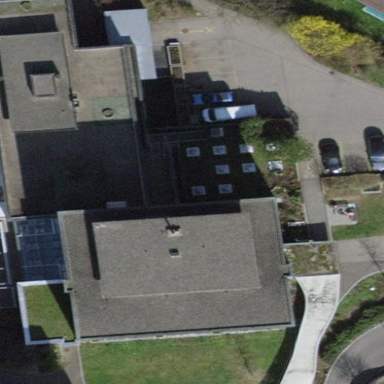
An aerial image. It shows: Building.